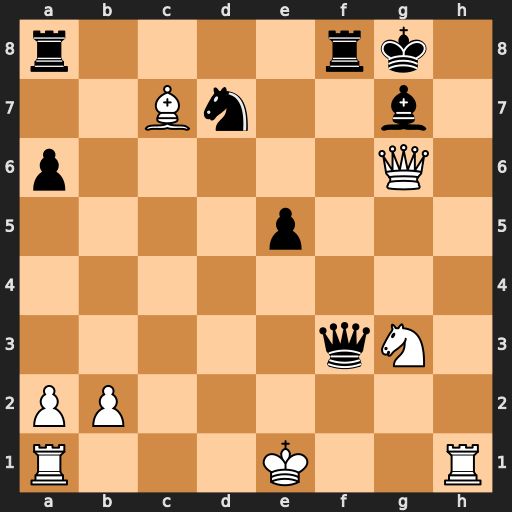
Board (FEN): r4rk1/2Bn2b1/p5Q1/4p3/8/5qN1/PP6/R3K2R
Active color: w
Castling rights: KQ
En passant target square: -
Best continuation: Qh7+ Kf7 Rf1